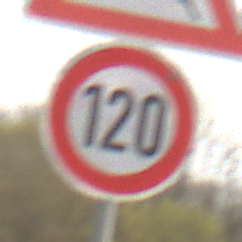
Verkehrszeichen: Geschwindigkeit120
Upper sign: WildwechselRechts
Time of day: MorningAfternoon
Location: Outdoor (Suburban)
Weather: Overcast
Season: NotSpecified
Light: Natural